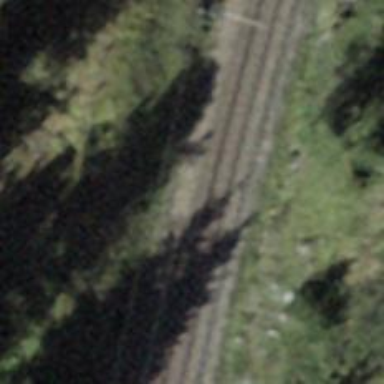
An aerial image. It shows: Narrow-gauge railway with 1 track. The tracks are electrified with contact line.